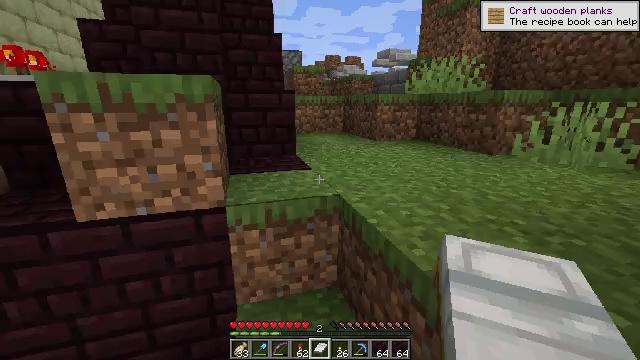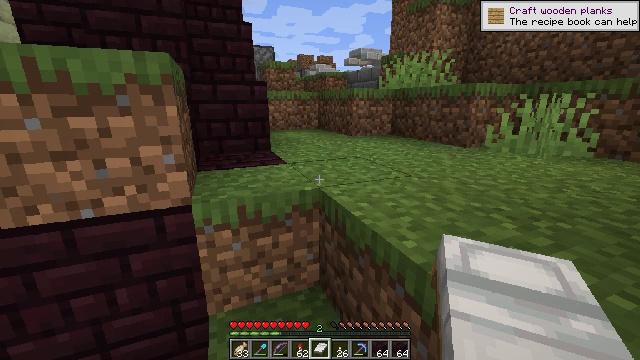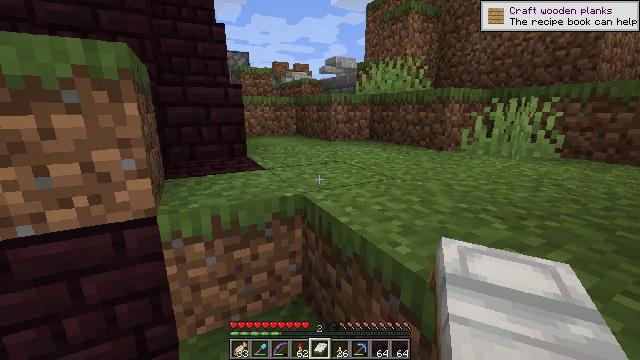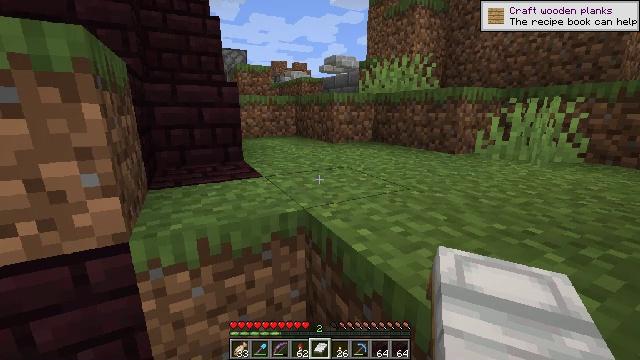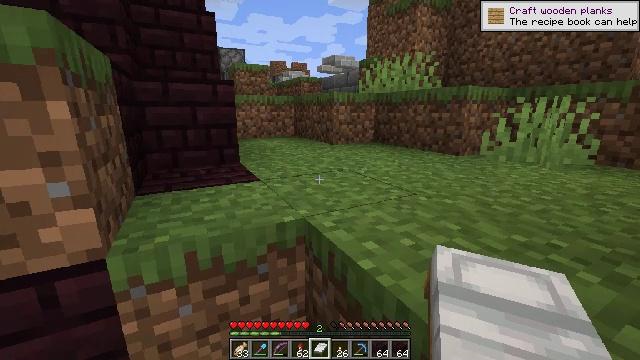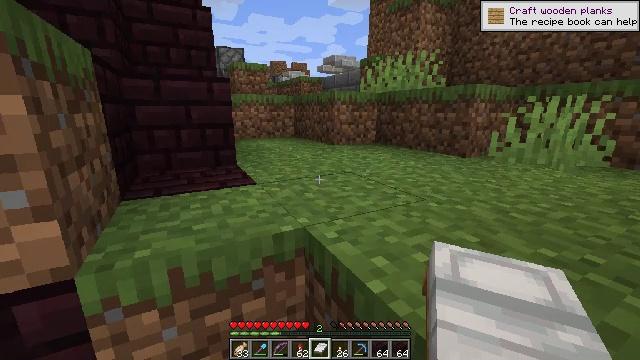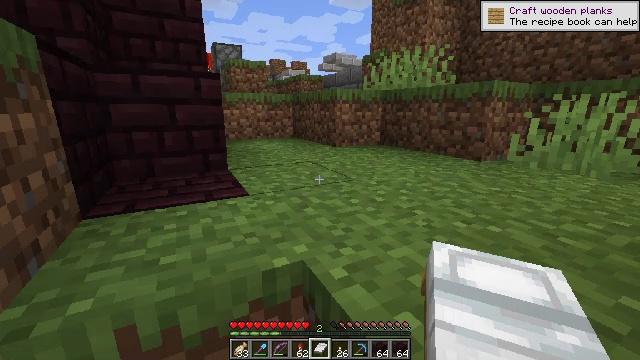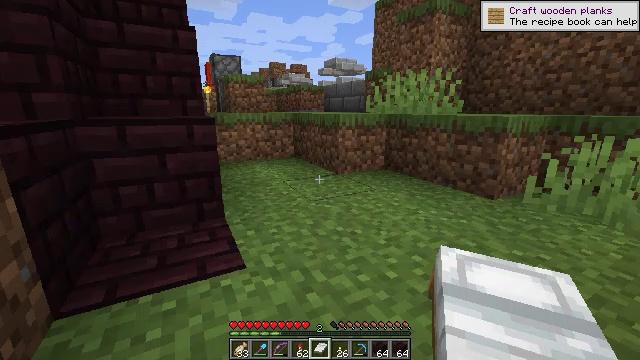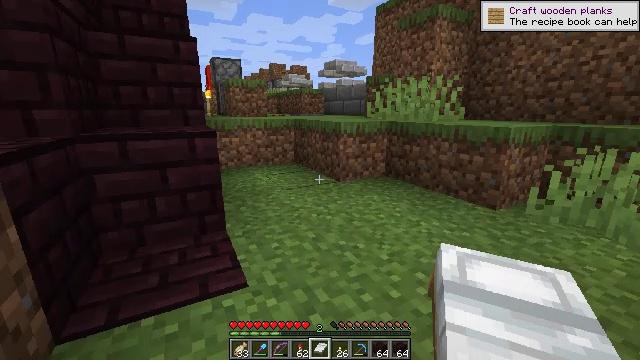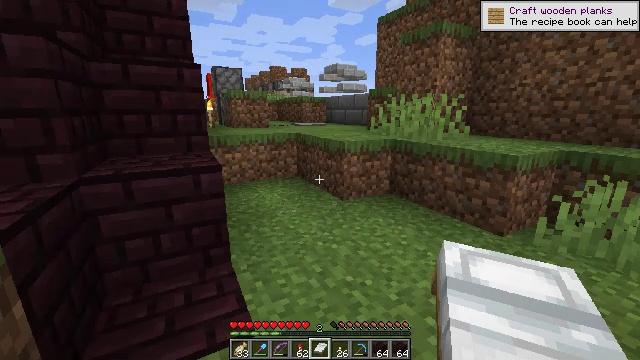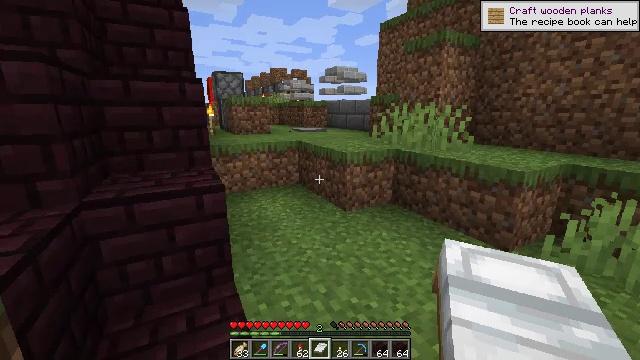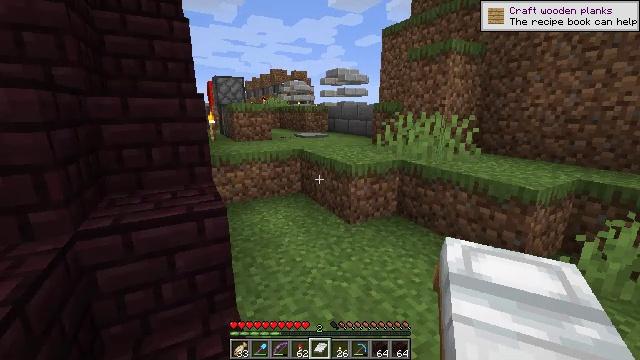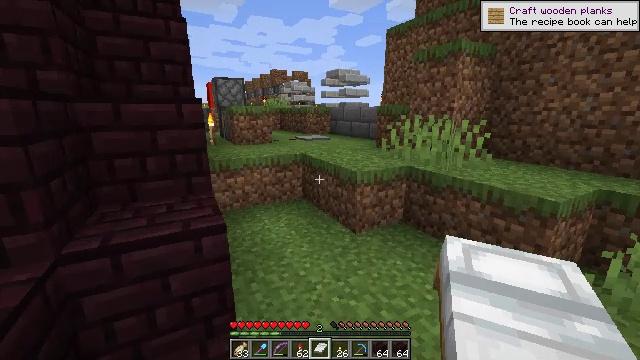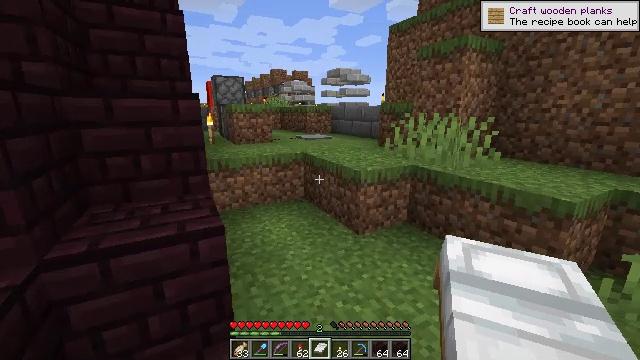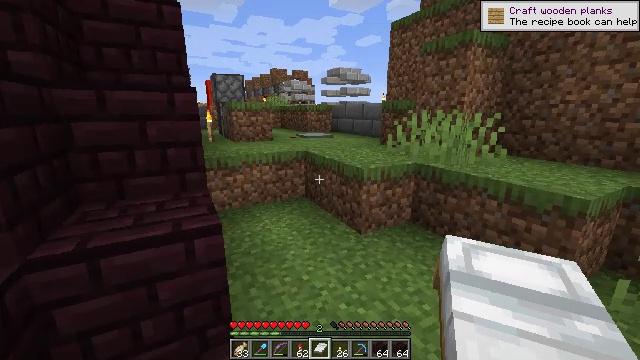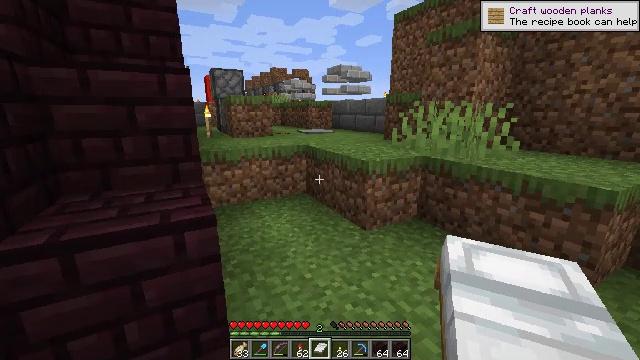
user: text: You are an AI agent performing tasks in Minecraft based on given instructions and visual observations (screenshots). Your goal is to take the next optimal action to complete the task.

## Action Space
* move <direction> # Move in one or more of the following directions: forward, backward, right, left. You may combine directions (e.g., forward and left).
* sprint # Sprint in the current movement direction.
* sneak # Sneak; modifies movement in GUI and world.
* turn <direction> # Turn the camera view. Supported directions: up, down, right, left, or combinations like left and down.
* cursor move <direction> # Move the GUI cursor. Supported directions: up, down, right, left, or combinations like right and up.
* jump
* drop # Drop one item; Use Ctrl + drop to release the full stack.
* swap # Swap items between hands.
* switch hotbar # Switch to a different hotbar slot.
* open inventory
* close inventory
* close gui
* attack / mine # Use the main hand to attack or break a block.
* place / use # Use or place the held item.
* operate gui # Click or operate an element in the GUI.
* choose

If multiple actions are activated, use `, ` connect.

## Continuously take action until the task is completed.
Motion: motion action
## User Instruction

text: Smelt some nether bricks in a furnace.
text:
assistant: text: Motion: move forward
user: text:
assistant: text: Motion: move forward, turn right and up
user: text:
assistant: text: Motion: move forward
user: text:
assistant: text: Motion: move forward
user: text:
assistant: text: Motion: move forward
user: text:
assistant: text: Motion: move forward
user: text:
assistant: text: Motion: move forward, jump
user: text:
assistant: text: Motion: move forward, jump
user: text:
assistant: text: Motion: move forward, jump
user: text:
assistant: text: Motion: move forward
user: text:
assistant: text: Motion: move forward
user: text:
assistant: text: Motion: move forward
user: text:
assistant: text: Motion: move forward
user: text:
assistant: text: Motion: move forward
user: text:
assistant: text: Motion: move forward
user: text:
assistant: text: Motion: move forward
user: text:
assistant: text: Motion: move forward, turn right
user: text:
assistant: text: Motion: move forward, turn right
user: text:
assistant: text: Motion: move forward
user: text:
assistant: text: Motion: move forward
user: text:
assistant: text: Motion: move forward
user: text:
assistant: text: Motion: move forward
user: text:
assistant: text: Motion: move forward
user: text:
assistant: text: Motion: move forward, turn right
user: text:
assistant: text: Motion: move forward, turn right
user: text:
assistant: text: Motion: move forward
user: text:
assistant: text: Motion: move forward, jump
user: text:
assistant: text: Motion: move forward, jump
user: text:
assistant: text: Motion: move forward, jump
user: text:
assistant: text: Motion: move forward, jump